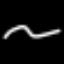
Label: squiggle